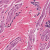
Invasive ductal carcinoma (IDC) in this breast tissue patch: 0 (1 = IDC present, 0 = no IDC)